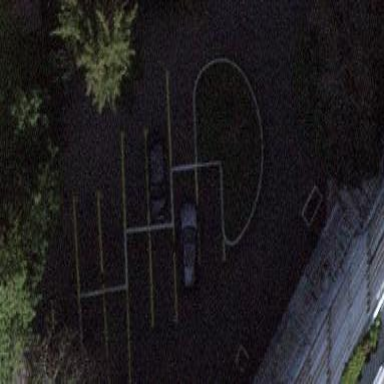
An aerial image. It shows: Driveway.